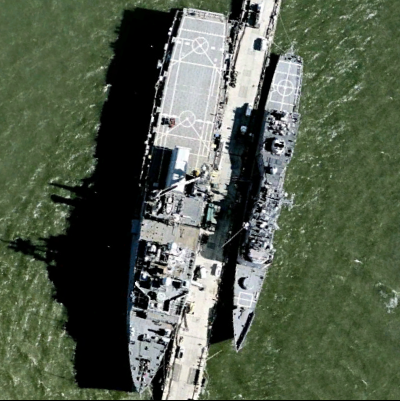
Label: combat